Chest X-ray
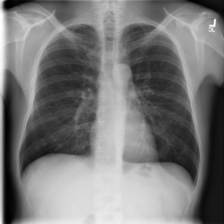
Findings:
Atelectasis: negative
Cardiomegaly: negative
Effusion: negative
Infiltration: negative
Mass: negative
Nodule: negative
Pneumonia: negative
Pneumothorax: negative
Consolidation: negative
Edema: negative
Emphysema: negative
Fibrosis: negative
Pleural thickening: negative
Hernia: negative